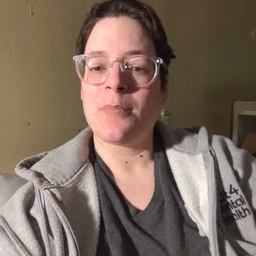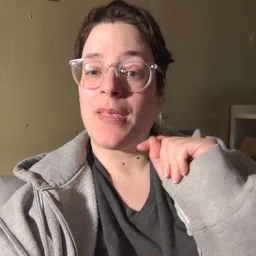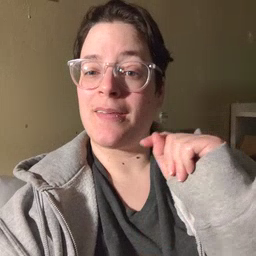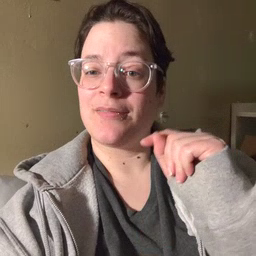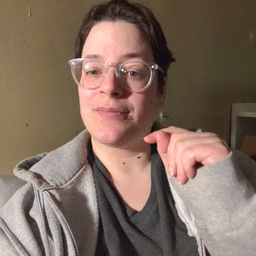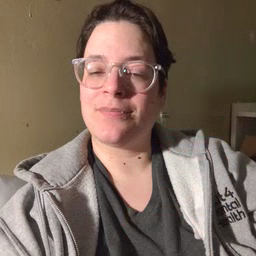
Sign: potty